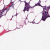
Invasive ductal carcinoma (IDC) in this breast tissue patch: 0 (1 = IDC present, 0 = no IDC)